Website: macys
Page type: account-selection
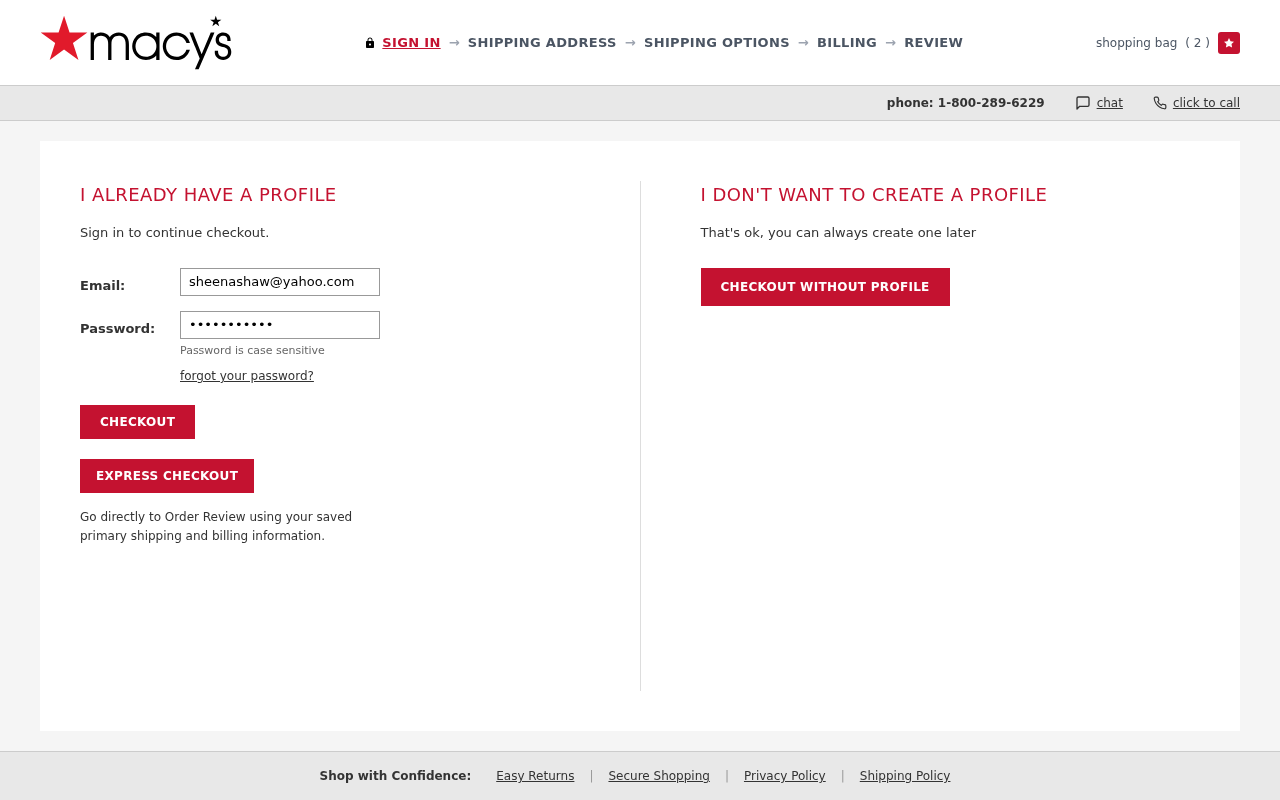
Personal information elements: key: PII_EMAIL
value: sheenashaw@yahoo.com
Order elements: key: ORDER_NUM_ITEMS
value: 2